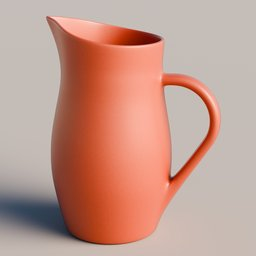
Label: decoration